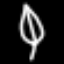
Label: leaf